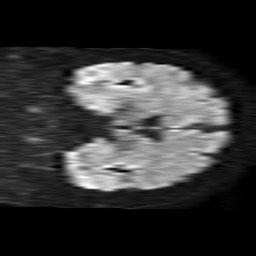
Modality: TRACE
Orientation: coronal
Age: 65
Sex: male
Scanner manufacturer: philips
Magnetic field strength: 1.5 T
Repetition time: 4.6 s
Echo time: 0.08631 s